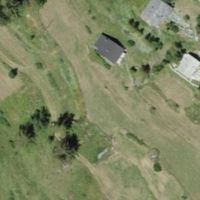
EUNIS habitat code: 26
Species observed at this site:
Dactylorhiza viridis